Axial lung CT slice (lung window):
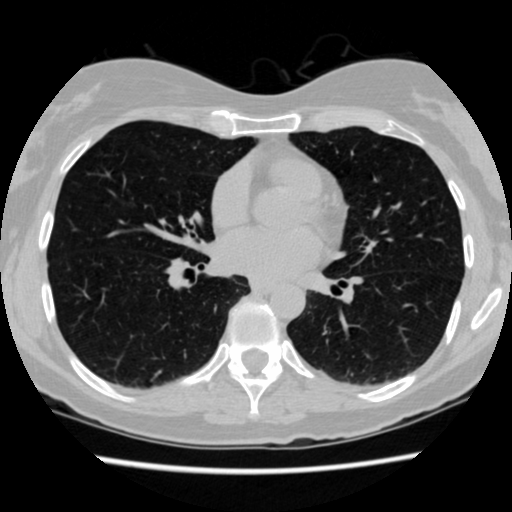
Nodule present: no